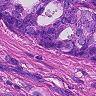
Metastatic tissue present: yes